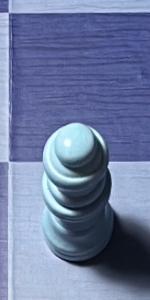
Label: Queen_White